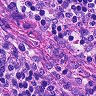
Metastatic tissue present: no